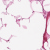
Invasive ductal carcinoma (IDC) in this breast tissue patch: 0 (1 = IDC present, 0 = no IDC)